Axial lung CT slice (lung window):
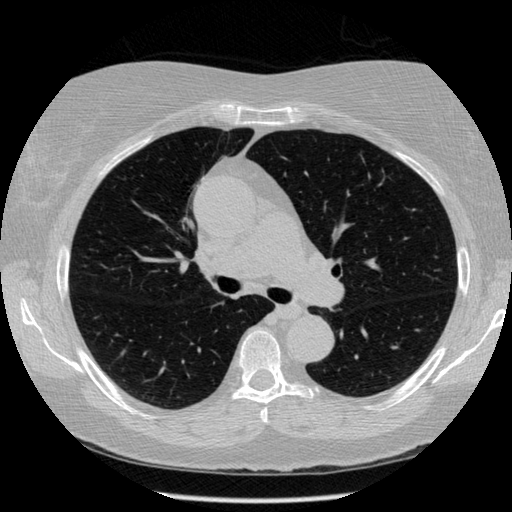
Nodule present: no